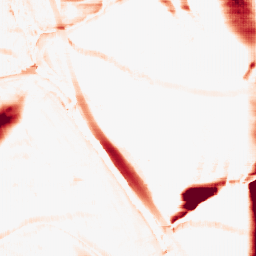
Category: morphological
Decomposition family: morphological_rect
Decomposition parameters: operation: opening
width: 50
height: 10
Upsampling method: fft_zeropad
Upsampling parameters: scale: 2
Upsampling scale: 2